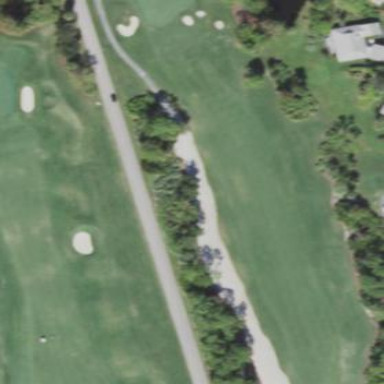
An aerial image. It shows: Sandy area is golf bunker.